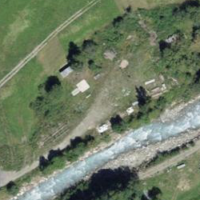
EUNIS habitat code: 23
Species observed at this site:
Parnassius apollo
Coreus marginatus
Sorbus aucuparia